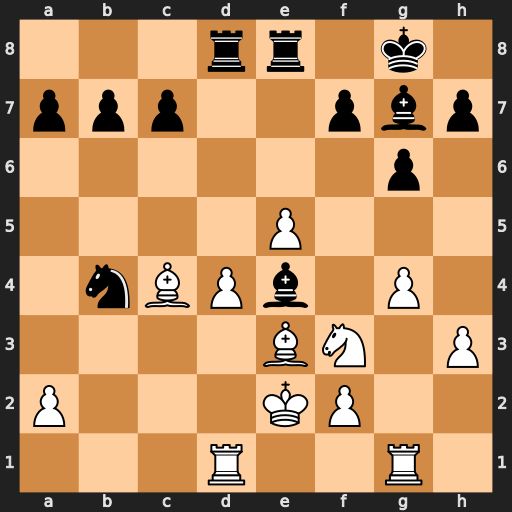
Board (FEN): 3rr1k1/ppp2pbp/6p1/4P3/1nBPb1P1/4BN1P/P3KP2/3R2R1
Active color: w
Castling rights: -
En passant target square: -
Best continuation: Bxf7+ Kxf7 Ng5+ Kg8 Nxe4